Interaction volume radius: 5 \u00c5
Interaction volume height: 25 \u00c5
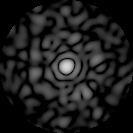
Disorder parameter: 0.8598